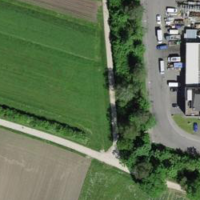
EUNIS habitat code: 52
Species observed at this site:
Prunus padus